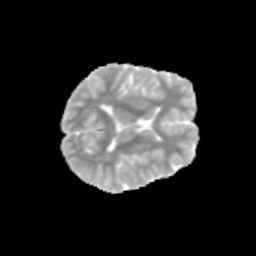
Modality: MD
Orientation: axial
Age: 9
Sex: male
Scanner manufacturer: siemens
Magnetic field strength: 3 T
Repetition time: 3.8 s
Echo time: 0.07 s